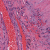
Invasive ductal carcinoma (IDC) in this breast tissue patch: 0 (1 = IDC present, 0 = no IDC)